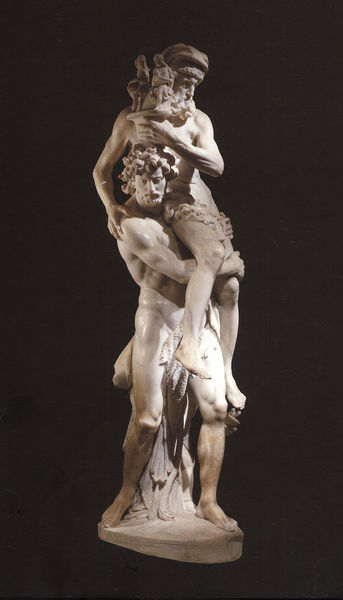
Titel: Aeneas, Anchises und Ascanius fliehen aus Troya
Künstler: Giovanni Lorenzo Bernini
Institution: Rom, Villa Borghese
Schlagwörter: akt, gruppe, mann, nackt, grau, marmor, männer, schwarz, weiss, alt, jung, stein, tragen, renaissance, skulptur, statue, krank, verletzt, junger mann, hilfe, apoll, brüder, standbein, troja, änäas